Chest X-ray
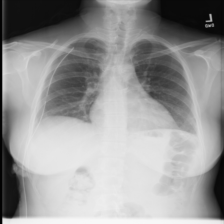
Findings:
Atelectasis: negative
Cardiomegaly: negative
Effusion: negative
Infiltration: negative
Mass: negative
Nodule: negative
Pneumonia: negative
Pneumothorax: negative
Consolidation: negative
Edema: negative
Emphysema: negative
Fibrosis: negative
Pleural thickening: negative
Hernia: negative